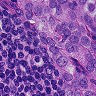
Metastatic tissue present: yes